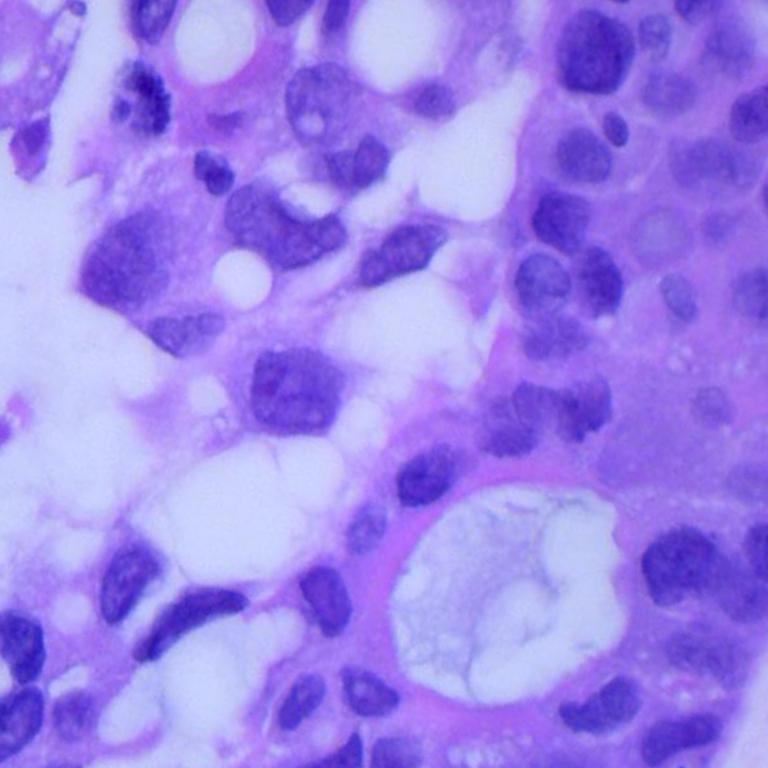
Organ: lung
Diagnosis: adenocarcinomas